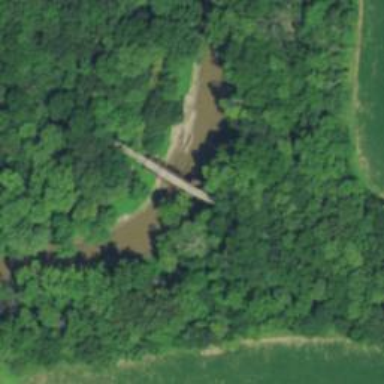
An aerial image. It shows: Abandoned railroad bridge.